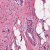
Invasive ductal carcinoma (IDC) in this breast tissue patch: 0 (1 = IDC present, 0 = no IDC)